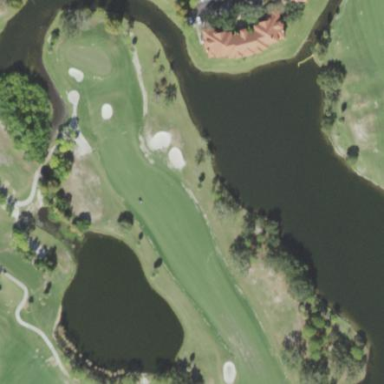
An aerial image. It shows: Scenic view of water hazard on golf course. The natural water feature adds beauty to the landscape.